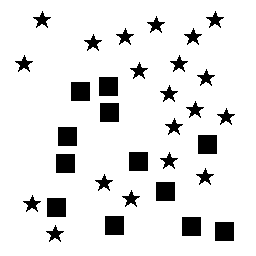
Squares: 12
Triangles: 0
Stars: 20
Total shapes: 32